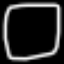
Label: square